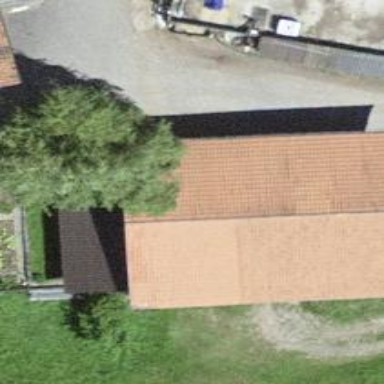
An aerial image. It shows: Barn.